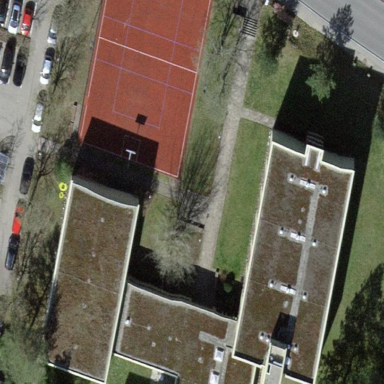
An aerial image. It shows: Sports centre with flat roof.